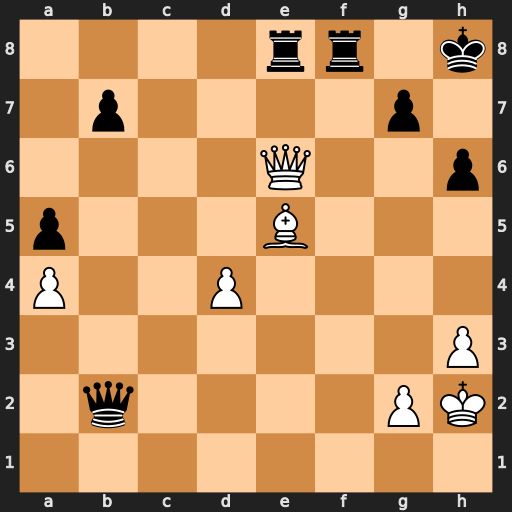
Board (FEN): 4rr1k/1p4p1/4Q2p/p3B3/P2P4/7P/1q4PK/8
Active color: w
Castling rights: -
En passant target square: -
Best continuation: Qxh6+ Kg8 Qxg7#